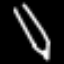
Label: pencil